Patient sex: M
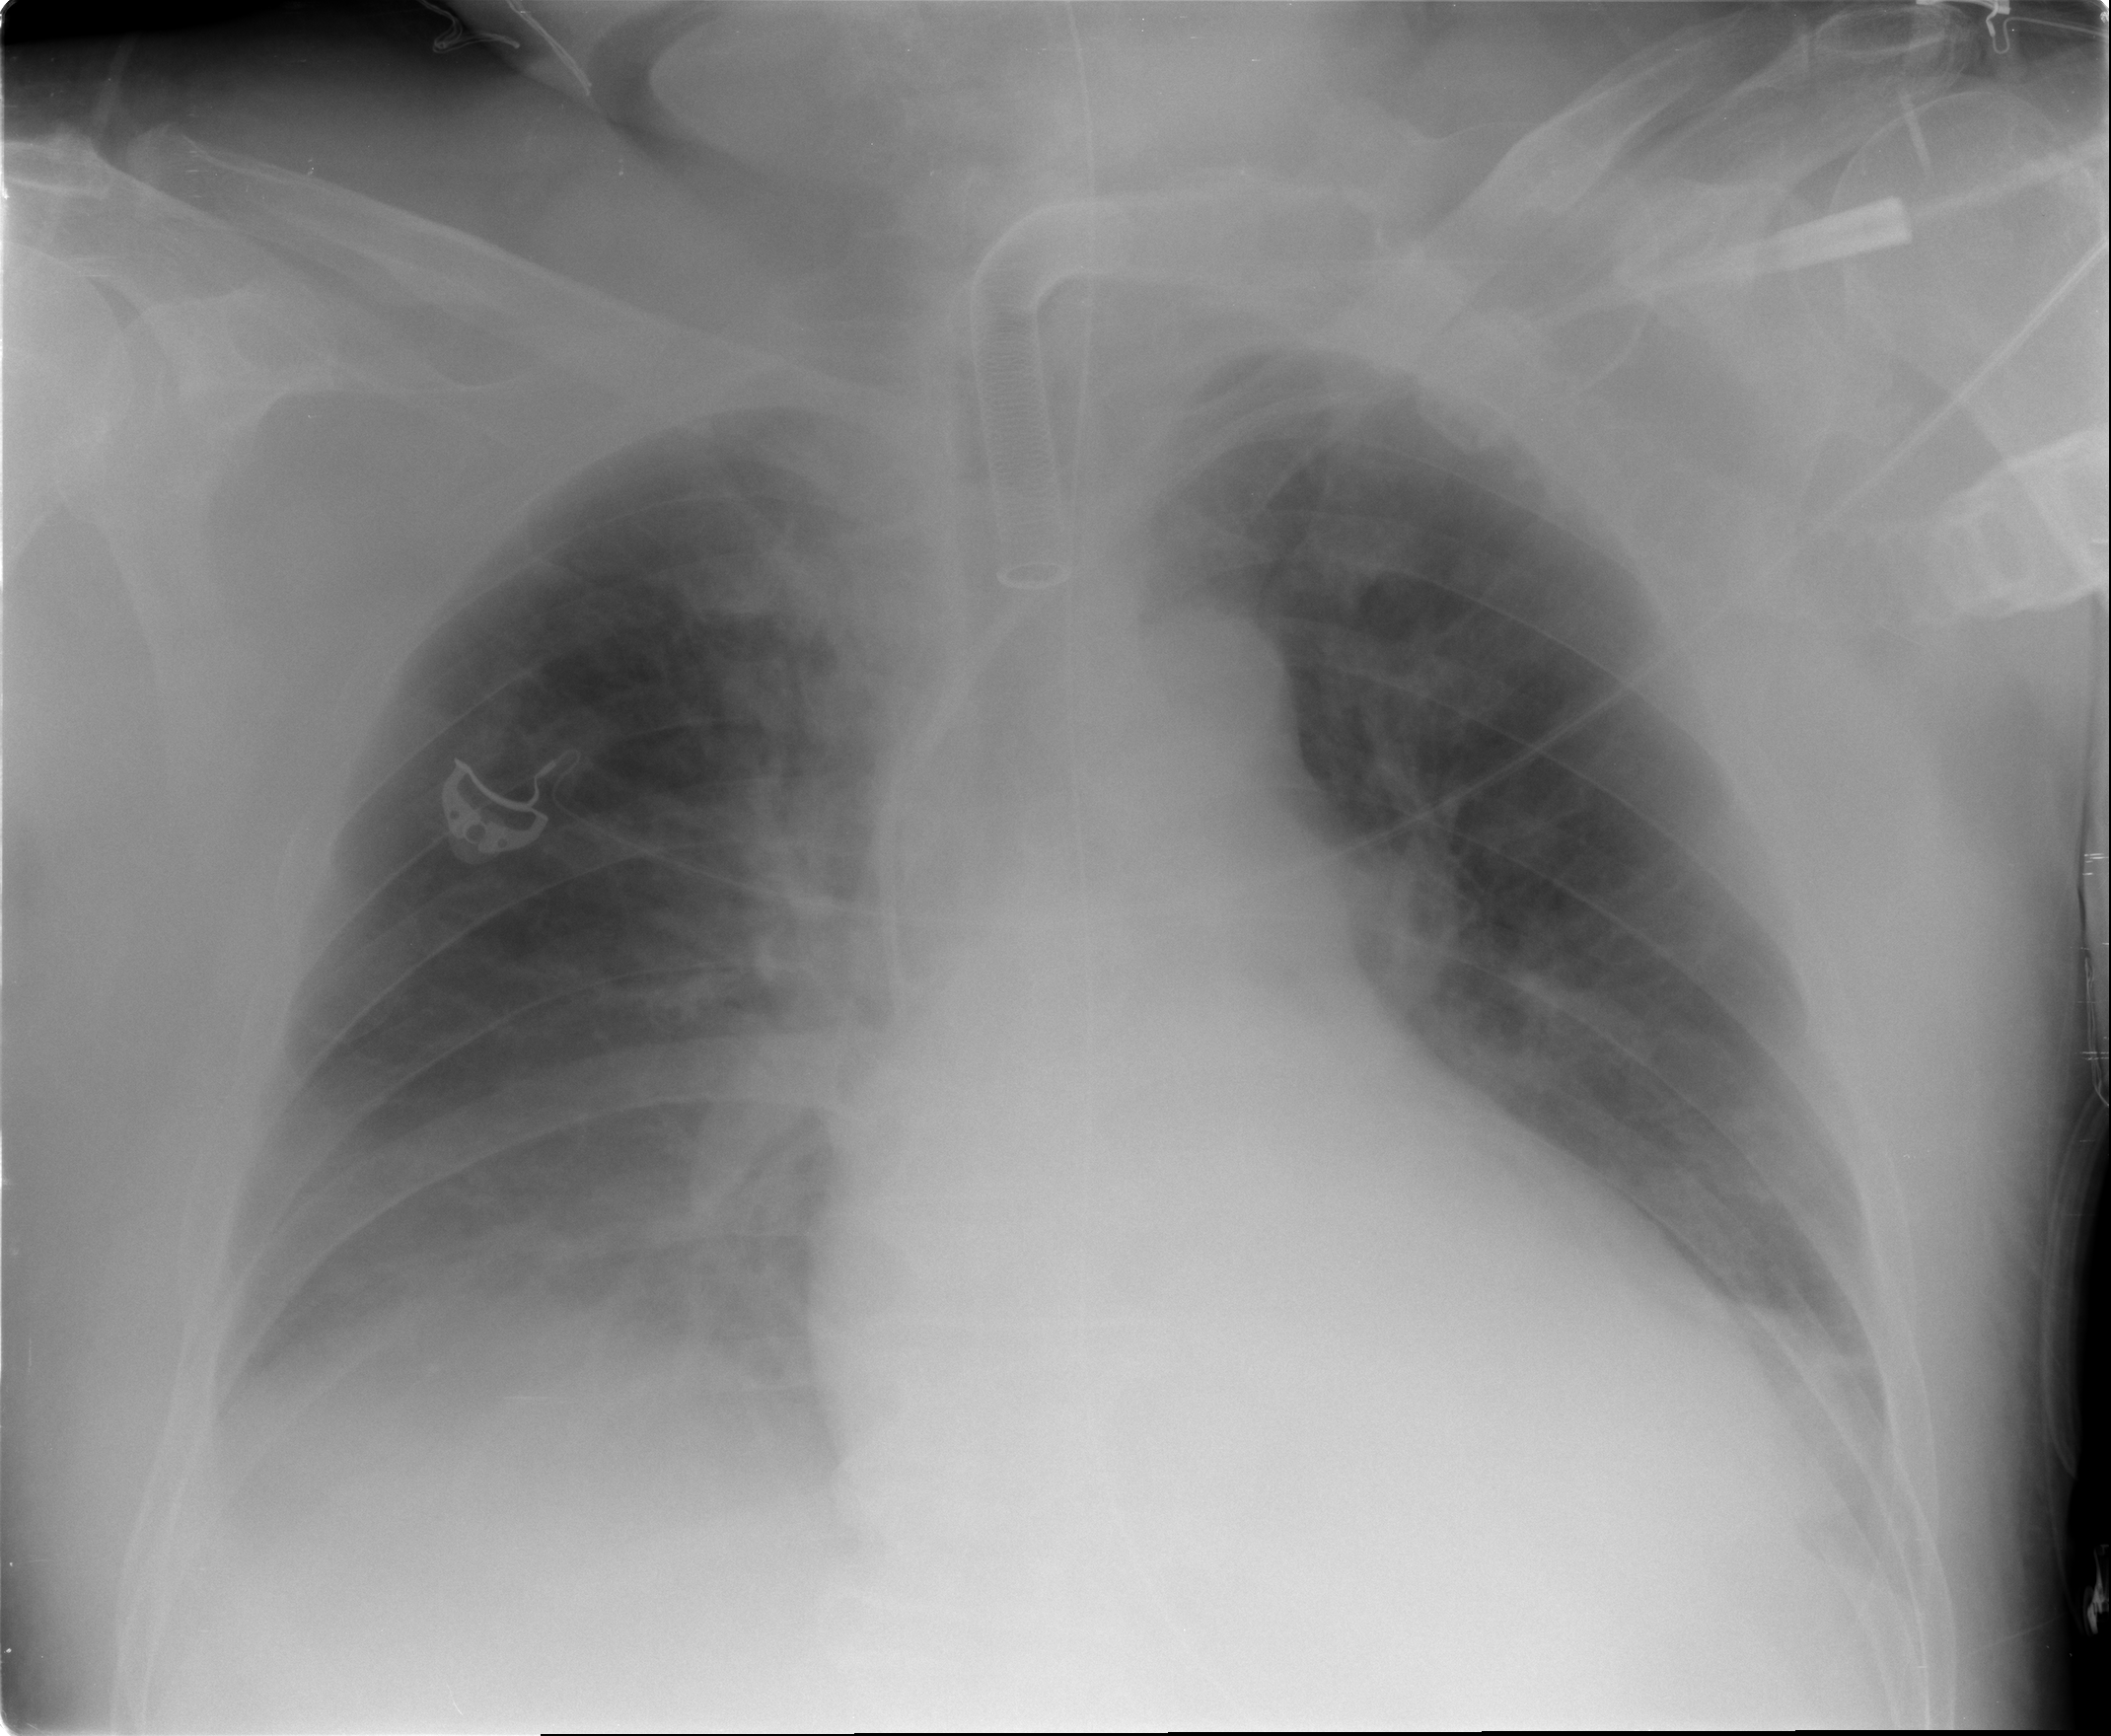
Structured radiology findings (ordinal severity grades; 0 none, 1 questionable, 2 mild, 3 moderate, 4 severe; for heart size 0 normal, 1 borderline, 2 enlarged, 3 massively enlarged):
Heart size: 0
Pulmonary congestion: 2
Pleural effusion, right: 2
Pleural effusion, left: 2
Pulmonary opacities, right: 0
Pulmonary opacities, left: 0
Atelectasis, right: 2
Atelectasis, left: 0